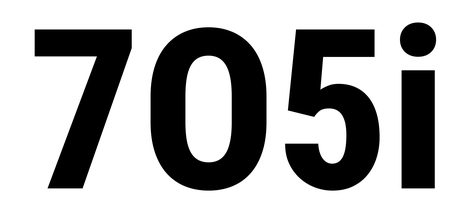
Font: Roboto_Condensed_ExtraBold